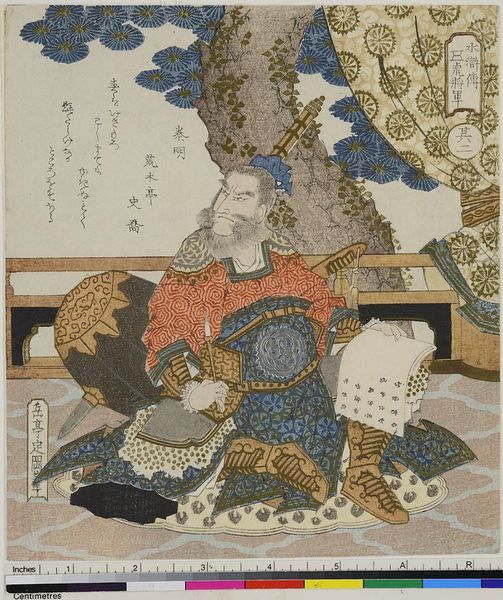
Titel: Qin Ming, Blatt 2 aus der Serie: Die fünf Tigergeneräle des Suikoden
Künstler: Yashima Gakutei
Standort: Hamburg
Institution: Museum für Kunst und Gewerbe Hamburg
Schlagwörter: baum, blau, mann, gelb, grün, orange, rot, bart, holzschnitt, druckgraphik, druckgrafik, buchstaben, stiefel, trommel, schreiben, general, feldherr, zeit, farbholzschnitt, samurai, marschall, edo, reproduktionen, druckerzeugnisse, oberbefehlshaber